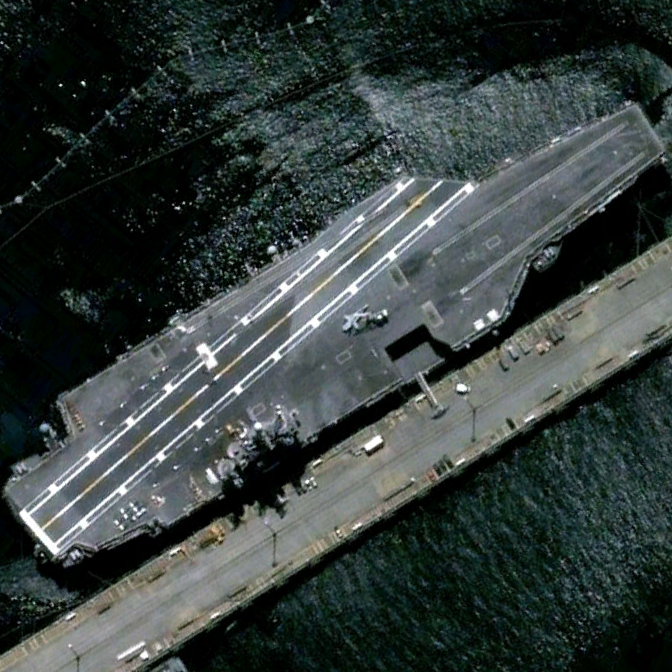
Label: aircraft_carrier